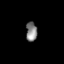
Tissue: lung
Cell type: Myeloid cells
Senescence score: 0.2237
Nuclear area (px): 209
Mean DAPI intensity: 132.679